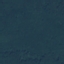
Land use / land cover class: Forest